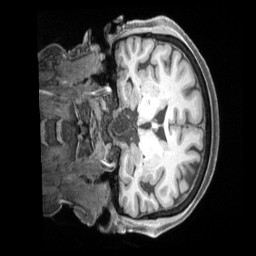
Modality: T1w
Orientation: coronal
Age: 67
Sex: female
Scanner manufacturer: siemens
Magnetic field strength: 3 T
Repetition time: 2.5 s
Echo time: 0.00222 s